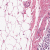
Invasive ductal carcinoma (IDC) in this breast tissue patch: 0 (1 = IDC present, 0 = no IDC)